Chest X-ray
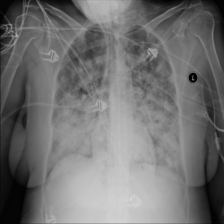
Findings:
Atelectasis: negative
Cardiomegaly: negative
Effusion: negative
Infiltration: negative
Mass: negative
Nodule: negative
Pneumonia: negative
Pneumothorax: negative
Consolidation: negative
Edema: negative
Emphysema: negative
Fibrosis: negative
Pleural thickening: negative
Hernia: negative